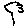
Label: tree